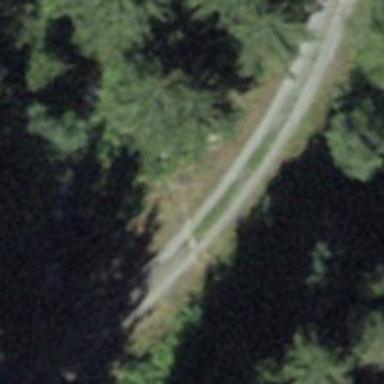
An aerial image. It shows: Gravel track with excellent trail visibility.